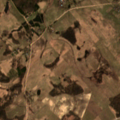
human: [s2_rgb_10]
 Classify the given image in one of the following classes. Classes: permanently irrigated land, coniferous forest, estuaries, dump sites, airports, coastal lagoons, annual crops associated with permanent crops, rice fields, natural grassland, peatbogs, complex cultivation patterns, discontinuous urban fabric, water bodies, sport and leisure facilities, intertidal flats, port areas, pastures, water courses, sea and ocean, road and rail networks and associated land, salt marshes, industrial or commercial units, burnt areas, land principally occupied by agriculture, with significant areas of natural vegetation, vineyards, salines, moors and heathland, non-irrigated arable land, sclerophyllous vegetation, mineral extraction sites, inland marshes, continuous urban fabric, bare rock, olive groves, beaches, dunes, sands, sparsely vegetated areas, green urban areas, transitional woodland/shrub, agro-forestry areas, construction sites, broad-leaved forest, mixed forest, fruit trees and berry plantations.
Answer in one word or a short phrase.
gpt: non-irrigated arable land, complex cultivation patterns, land principally occupied by agriculture, with significant areas of natural vegetation, broad-leaved forest